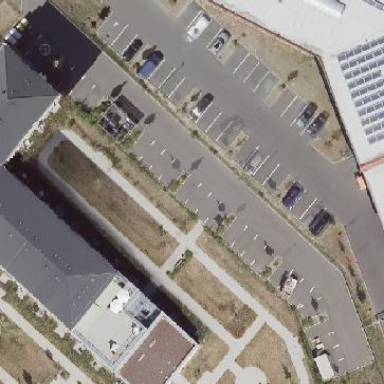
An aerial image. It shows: Parking area with surface.